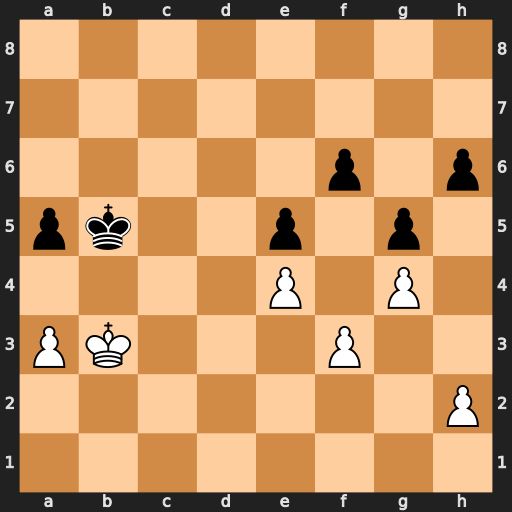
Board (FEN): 8/8/5p1p/pk2p1p1/4P1P1/PK3P2/7P/8
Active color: w
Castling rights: -
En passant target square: -
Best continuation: a4+ Kc5 Kc3